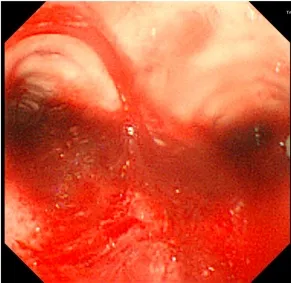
Imaging findings upon admission to our intensive care unit. (b) Bronchoscopy of the carina showing diffuse hemoptysis.
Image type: endoscopy (airway_endoscopy)